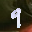
Label: 9